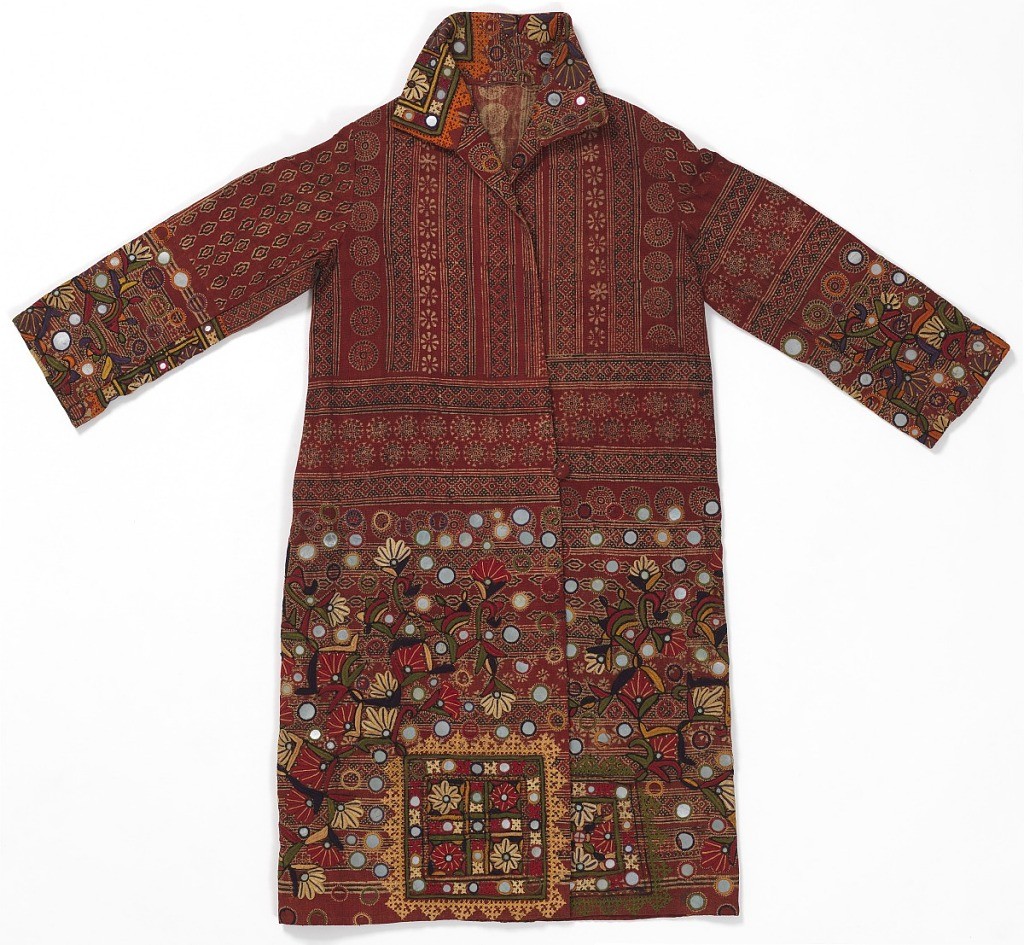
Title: Coat
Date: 19th century
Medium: cotton foundation, silk embroidery, mirrors Technique: plain weave, resist and block printed, embroidered
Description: Man's coat, resist-dyed and block printed in red and black on cream ground in all-over border patterns. The collar, cuffs and hem are decorated with multi-colored silk embroidery with mirrors in floral and geometric motifs.